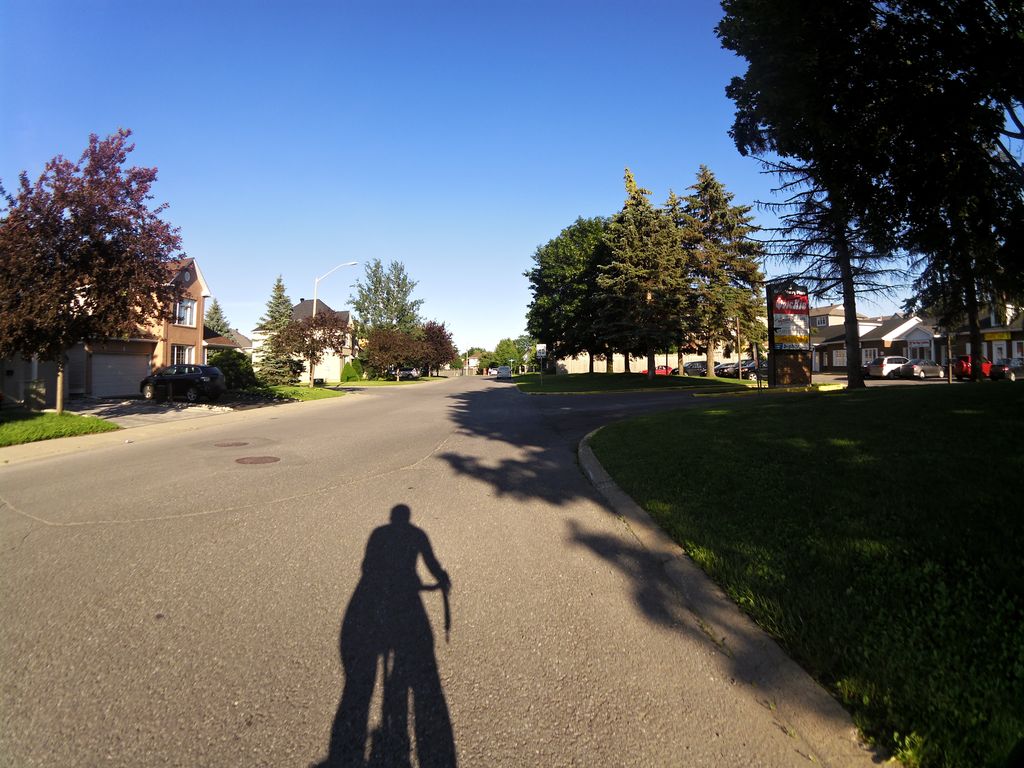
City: ottawa-gatineau